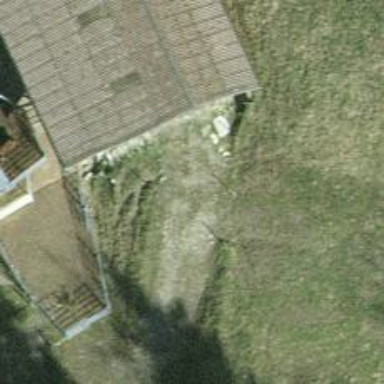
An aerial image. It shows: Gate.